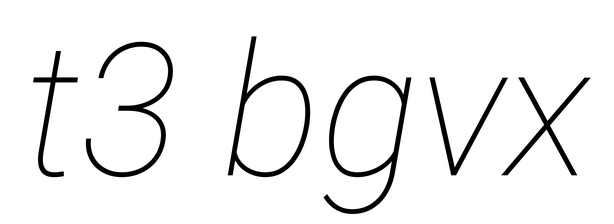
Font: Roboto-Italic_Thin_Italic